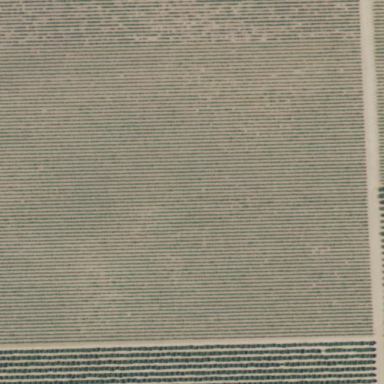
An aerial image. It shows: Vineyard with grape crops.